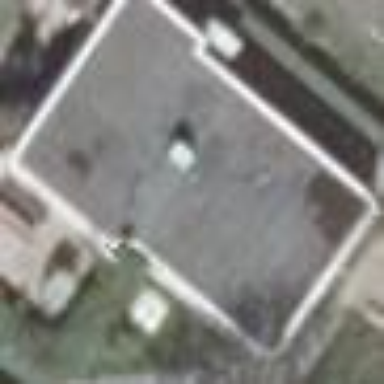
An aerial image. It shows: Detached building with flat roof.